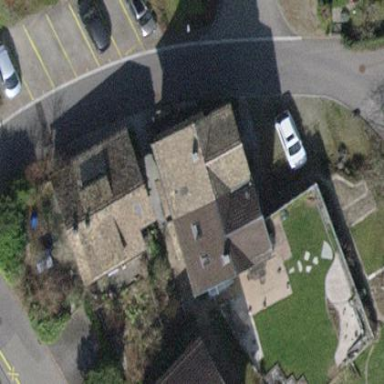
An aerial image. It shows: Semidetached house with gabled roof.